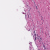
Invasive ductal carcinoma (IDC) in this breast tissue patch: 0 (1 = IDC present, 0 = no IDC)